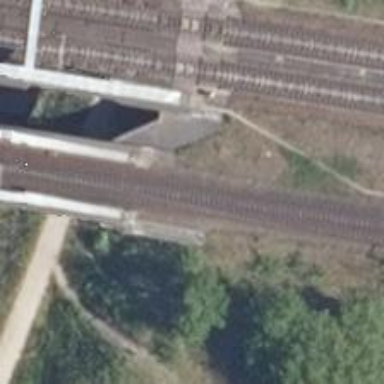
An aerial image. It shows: Bridge with electrified railway tracks featuring contact line.